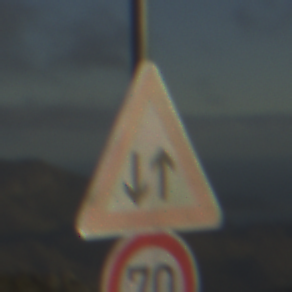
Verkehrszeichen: Gegenverkehr
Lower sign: Geschwindigkeit70
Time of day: SunriseSunset
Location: Outdoor (Nature)
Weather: PartlyCloudy
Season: NotSpecified
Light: Natural